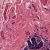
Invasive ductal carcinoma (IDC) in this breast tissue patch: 0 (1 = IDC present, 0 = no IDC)